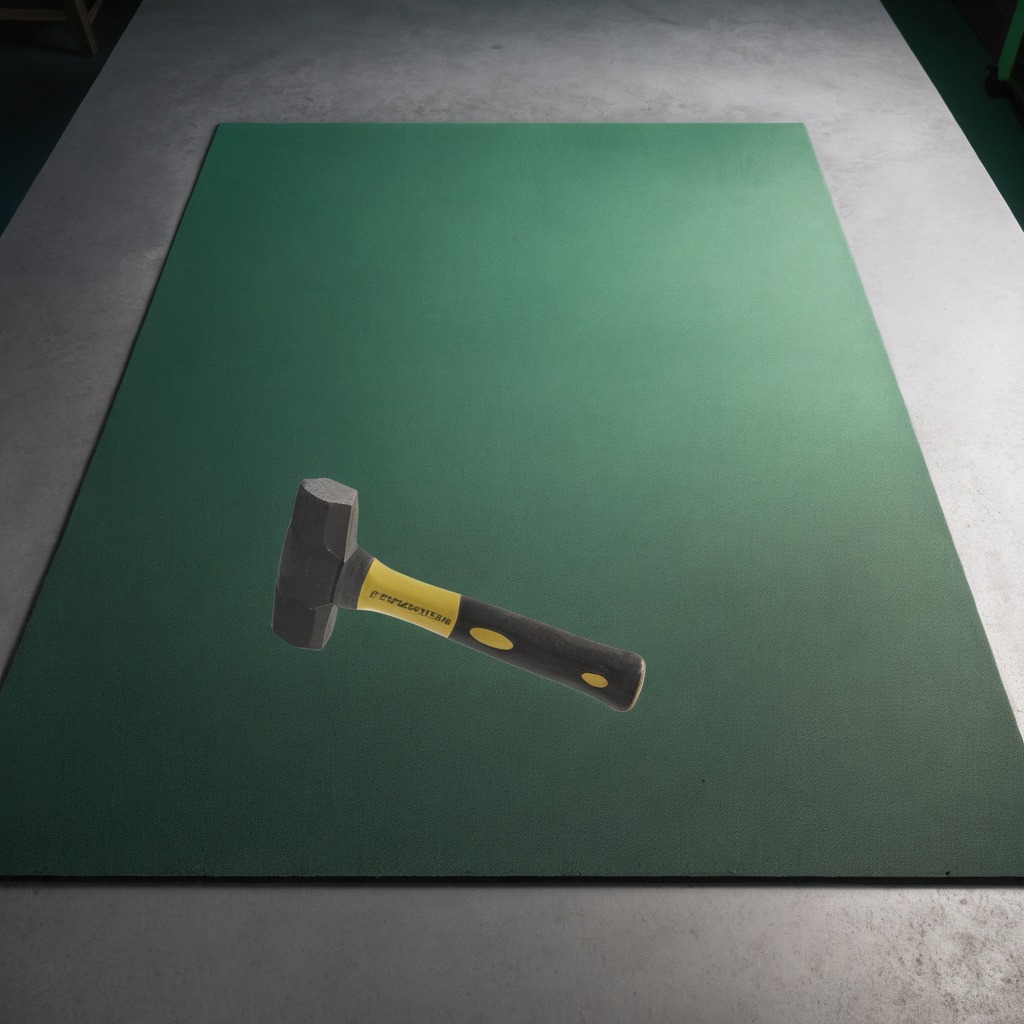
A hammer lies on the granite tabletop.